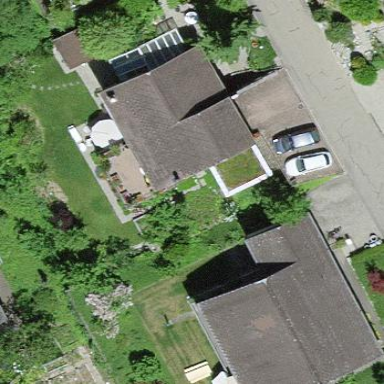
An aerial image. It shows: Residential building.